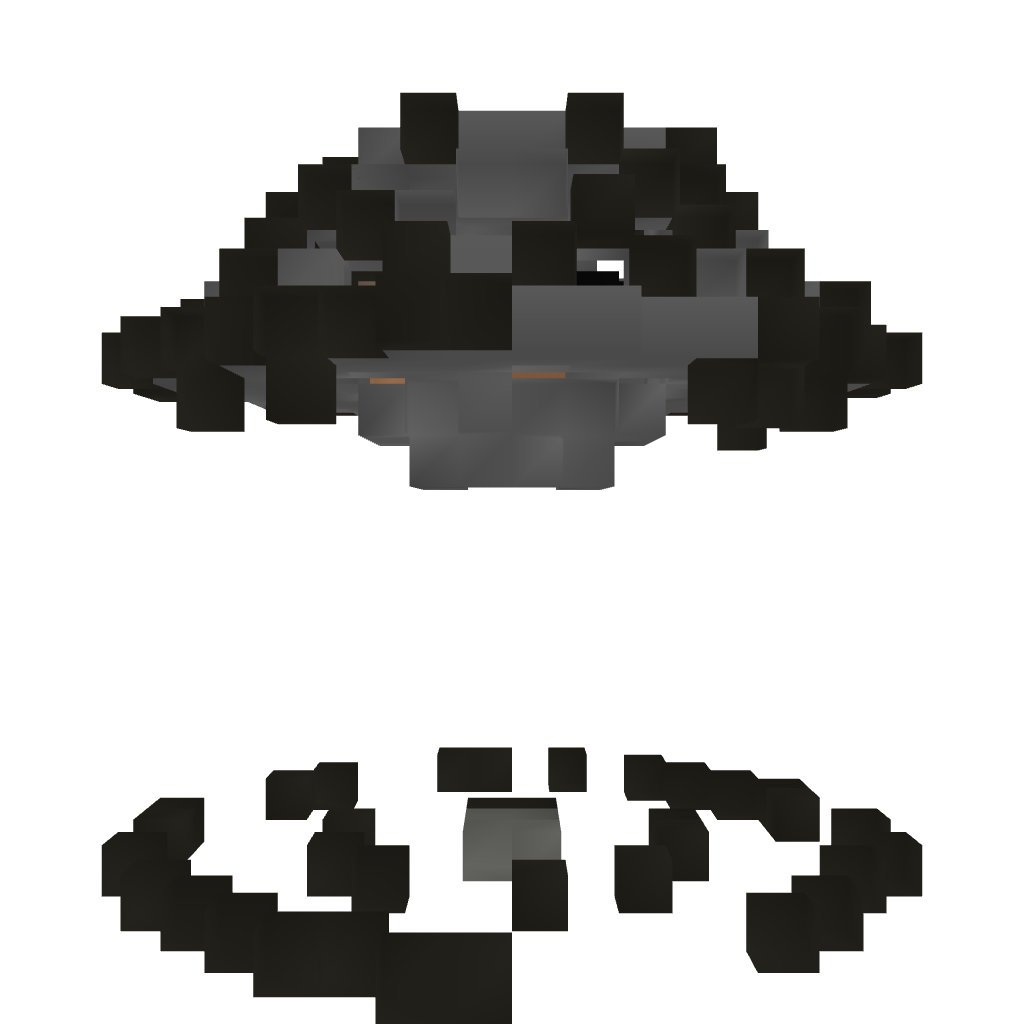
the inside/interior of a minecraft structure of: Simple Jungle Tree House